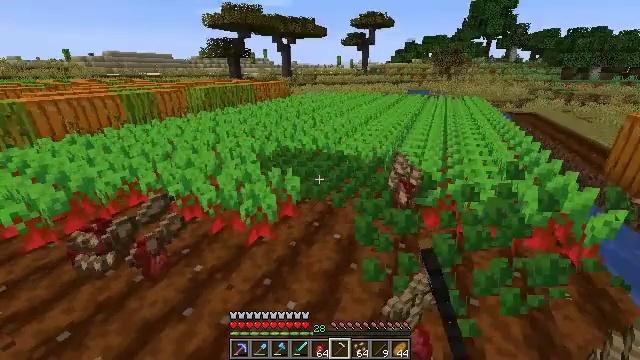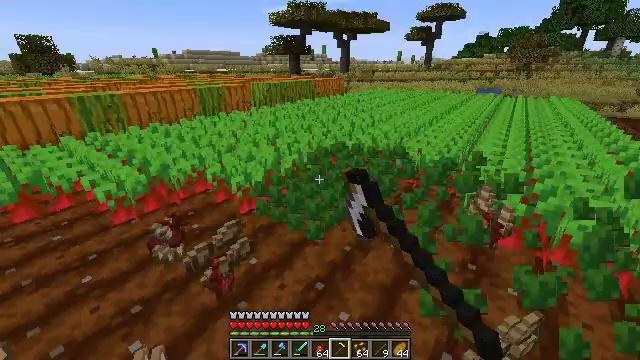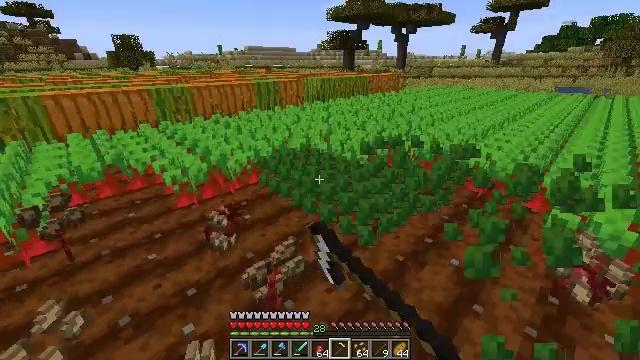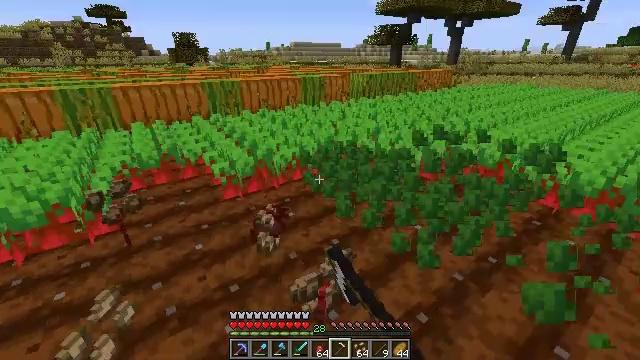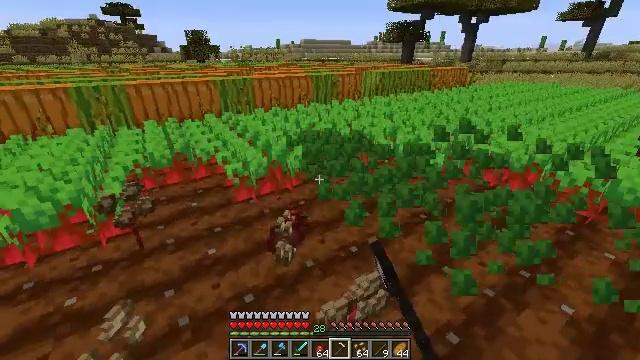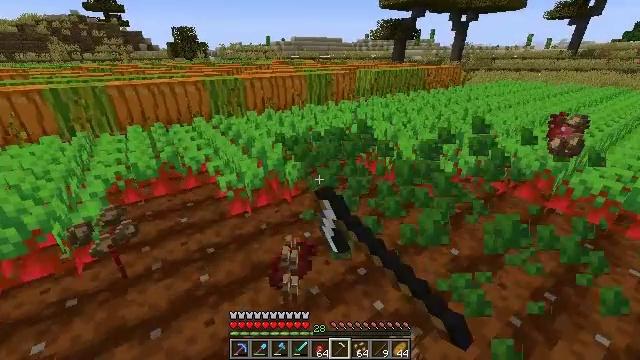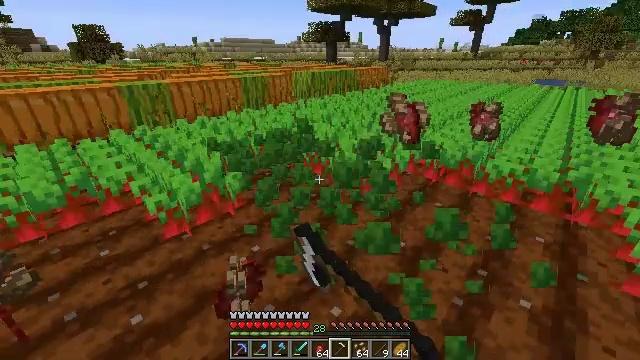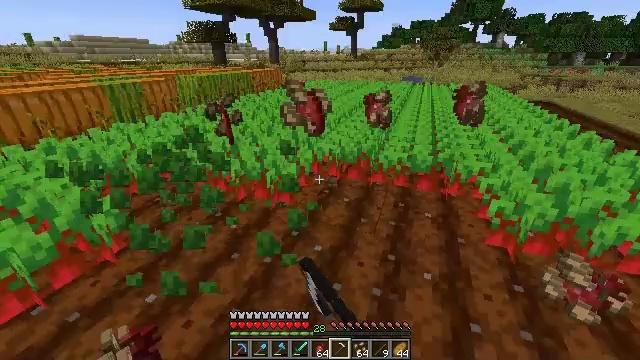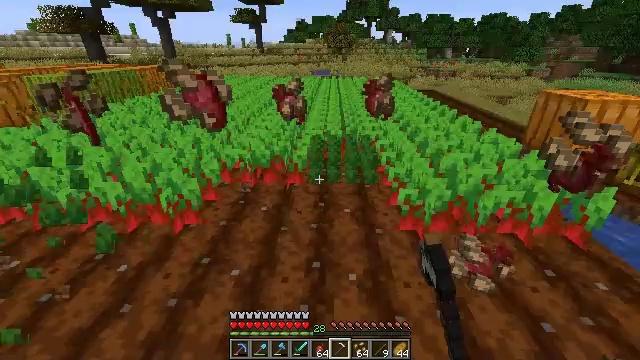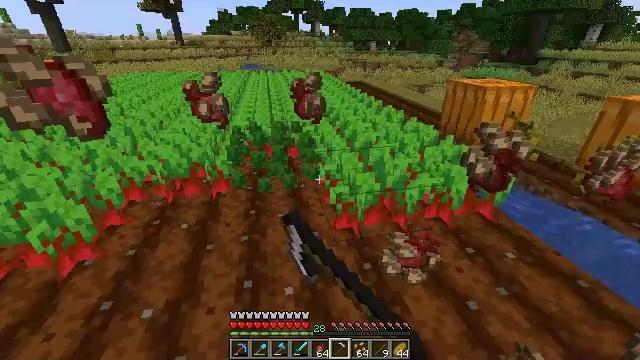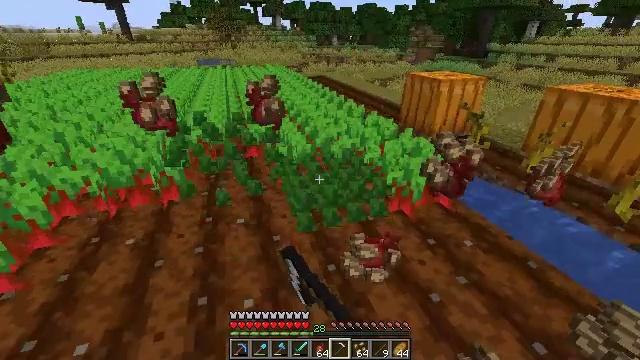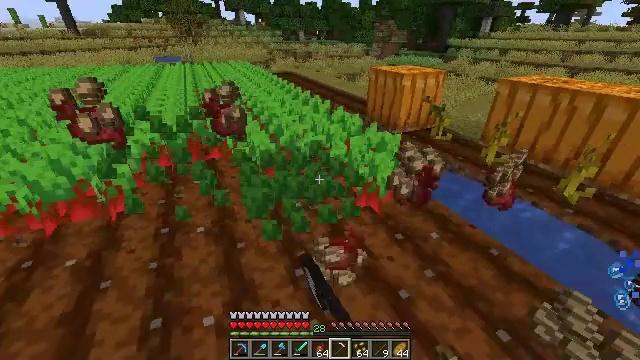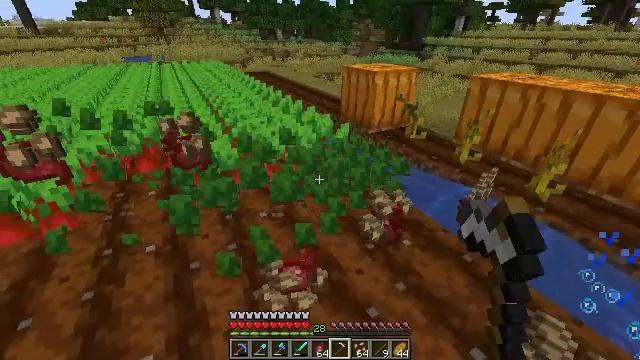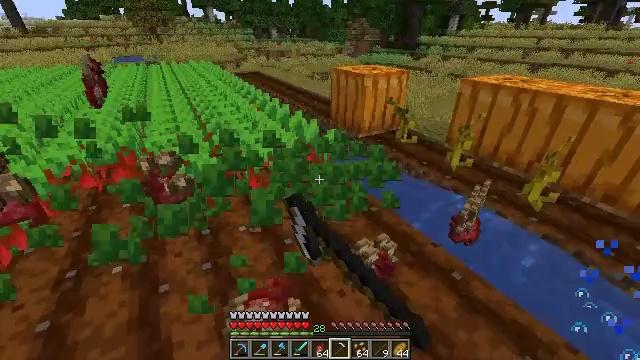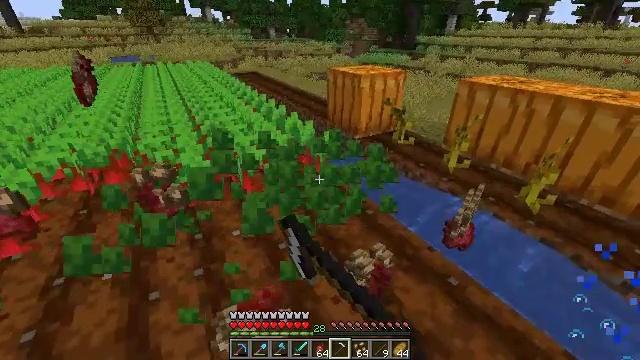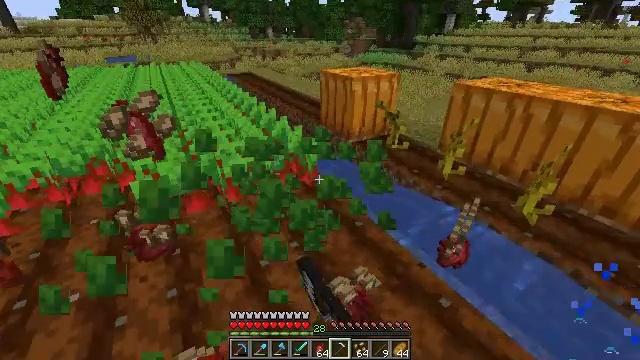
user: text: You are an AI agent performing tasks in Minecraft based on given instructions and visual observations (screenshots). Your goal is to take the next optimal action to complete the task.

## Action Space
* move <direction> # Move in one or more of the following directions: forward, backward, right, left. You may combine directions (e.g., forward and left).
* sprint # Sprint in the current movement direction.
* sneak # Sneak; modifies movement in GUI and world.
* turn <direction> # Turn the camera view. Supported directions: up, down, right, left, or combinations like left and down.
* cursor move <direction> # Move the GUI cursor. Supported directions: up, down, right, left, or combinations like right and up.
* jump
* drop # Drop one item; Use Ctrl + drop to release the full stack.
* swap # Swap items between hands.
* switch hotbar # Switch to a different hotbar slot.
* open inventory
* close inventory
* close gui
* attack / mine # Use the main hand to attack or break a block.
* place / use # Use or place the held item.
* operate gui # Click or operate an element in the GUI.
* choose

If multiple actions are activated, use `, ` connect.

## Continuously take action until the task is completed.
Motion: motion action
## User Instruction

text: Collect beetroots from the field.
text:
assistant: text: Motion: move forward and move left, turn left, attack / mine
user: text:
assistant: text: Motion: move forward and move left, turn left, attack / mine
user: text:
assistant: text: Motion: move forward and move left, turn left, attack / mine
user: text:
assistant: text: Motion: move forward and move left, turn left, attack / mine
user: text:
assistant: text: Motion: move forward and move right, turn right, attack / mine
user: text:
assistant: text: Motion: move forward and move right, turn right, attack / mine
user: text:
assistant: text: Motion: move forward and move right, turn right, attack / mine
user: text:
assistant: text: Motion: move forward and move right, turn right and down, attack / mine
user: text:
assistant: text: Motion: move forward and move right, turn right and down, attack / mine
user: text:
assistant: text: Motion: move forward and move right, turn right and down, attack / mine
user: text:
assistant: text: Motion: move forward and move right, turn right, attack / mine
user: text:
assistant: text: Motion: move forward and move right, turn right, attack / mine
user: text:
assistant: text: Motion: move forward and move right, attack / mine
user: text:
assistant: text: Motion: move forward and move right, attack / mine
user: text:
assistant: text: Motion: move forward and move right, attack / mine
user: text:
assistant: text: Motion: move forward and move right, turn left, attack / mine
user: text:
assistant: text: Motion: move forward and move left, turn left and up, attack / mine
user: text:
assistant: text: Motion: move forward and move left, turn left and up, attack / mine
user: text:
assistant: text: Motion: move forward and move left, turn left and up, attack / mine
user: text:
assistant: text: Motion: move forward and move left, turn left, attack / mine
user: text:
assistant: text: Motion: move forward and move left, turn left, attack / mine
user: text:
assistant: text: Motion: move forward and move left, turn left, attack / mine
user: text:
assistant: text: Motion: move forward and move left, turn left, attack / mine
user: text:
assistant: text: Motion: move forward and move left, turn left, attack / mine
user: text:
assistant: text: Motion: move forward and move left, attack / mine
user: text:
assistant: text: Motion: move forward and move right, turn right, attack / mine
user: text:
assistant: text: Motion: move forward and move right, turn right, attack / mine
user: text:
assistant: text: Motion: move forward and move right, turn right, attack / mine
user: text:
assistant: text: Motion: move forward and move right, turn right, attack / mine
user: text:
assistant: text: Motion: move forward and move right, turn right, attack / mine